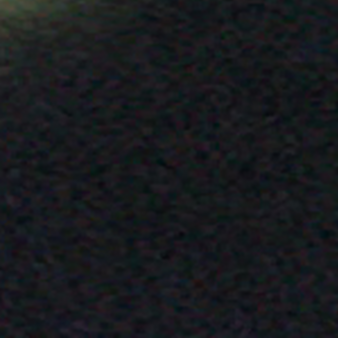
Label: other